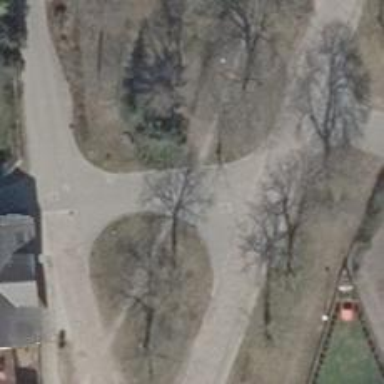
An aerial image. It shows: Residential road.